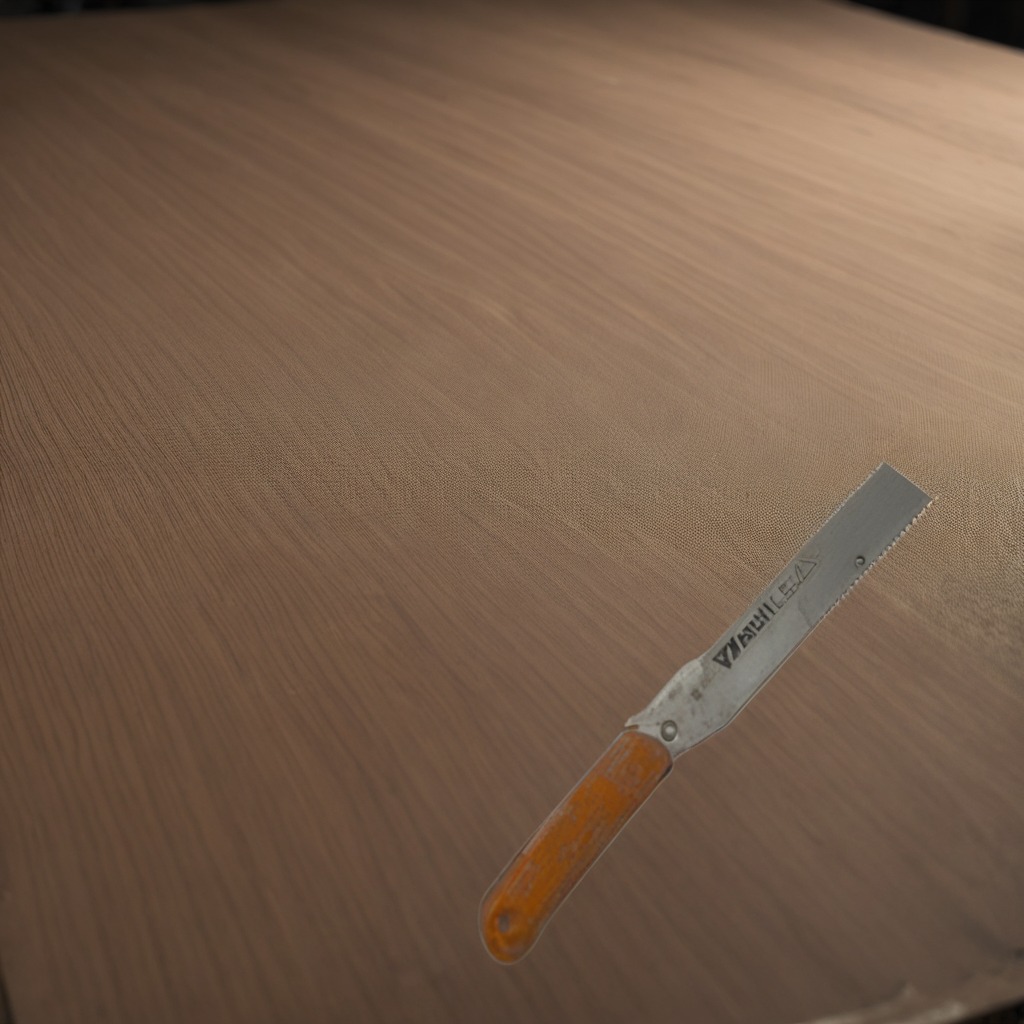
A handheld metal saw is lying on a wooden table.